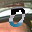
Label: 0